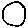
Label: circle